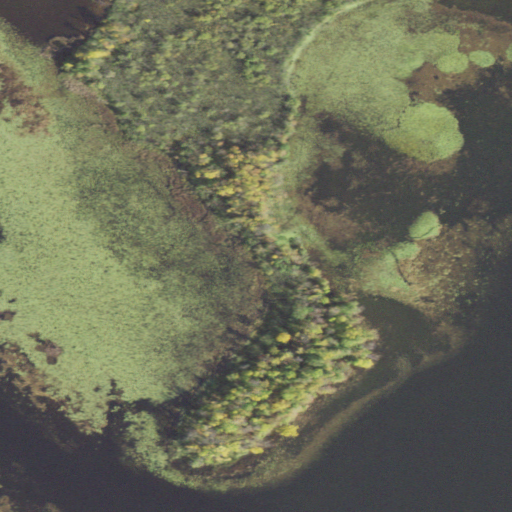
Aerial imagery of cape in Minnesota named Elm Point containing open water, woody wetlands, herbaceous wetlands, deciduous forest, and grassland